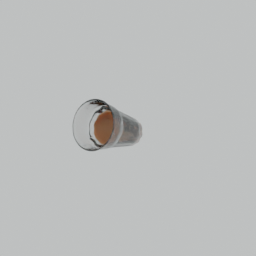
Label: tools